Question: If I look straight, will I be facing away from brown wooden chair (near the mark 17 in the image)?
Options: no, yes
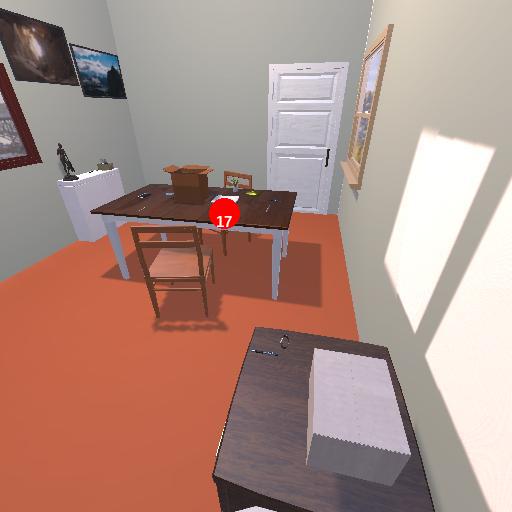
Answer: no